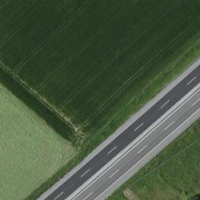
EUNIS habitat code: 57
Species observed at this site:
Milvus milvus
Falco tinnunculus